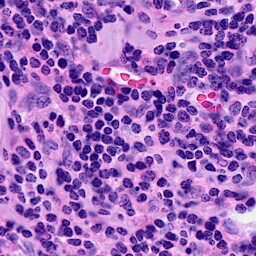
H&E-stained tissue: Breast